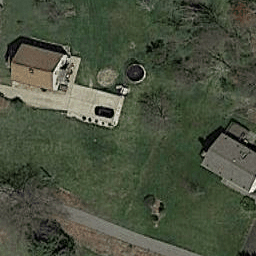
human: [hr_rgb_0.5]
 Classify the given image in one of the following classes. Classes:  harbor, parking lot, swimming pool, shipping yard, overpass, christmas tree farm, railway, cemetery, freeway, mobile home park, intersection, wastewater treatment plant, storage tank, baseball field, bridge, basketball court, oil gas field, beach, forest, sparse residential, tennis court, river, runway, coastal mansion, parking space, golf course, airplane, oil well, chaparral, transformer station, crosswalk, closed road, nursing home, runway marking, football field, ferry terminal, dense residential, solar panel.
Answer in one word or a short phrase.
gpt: sparse residential